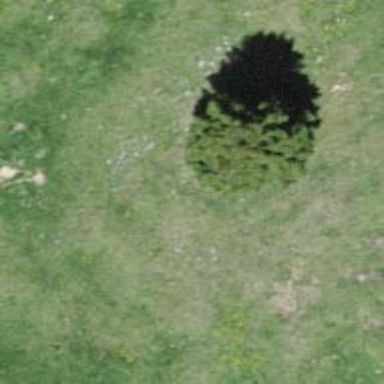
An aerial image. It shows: Needle-leaved tree in natural setting.